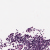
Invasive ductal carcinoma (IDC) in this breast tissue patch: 0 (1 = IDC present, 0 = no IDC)